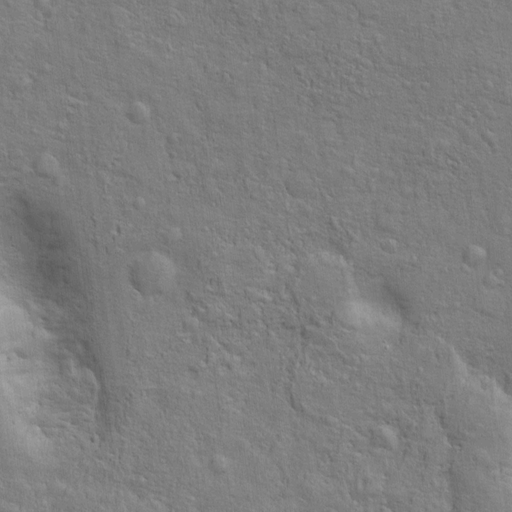
Classes present: Background, Cone